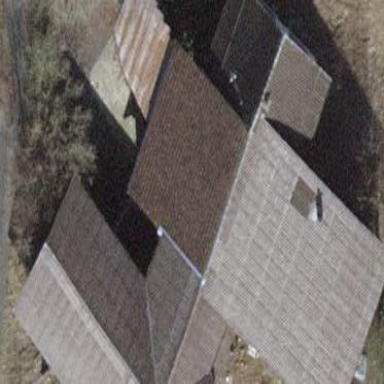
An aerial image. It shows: View of roof of building.